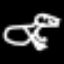
Label: frog